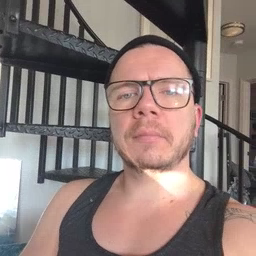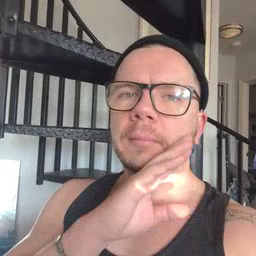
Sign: bed